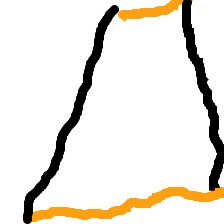
Shape: trapezoid